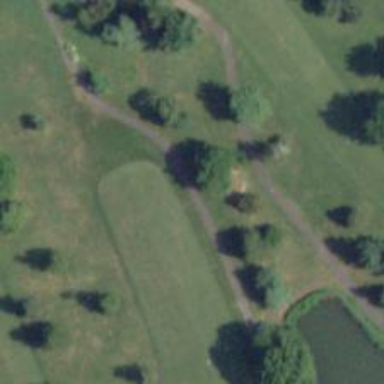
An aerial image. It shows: Path used for both walking and golf.